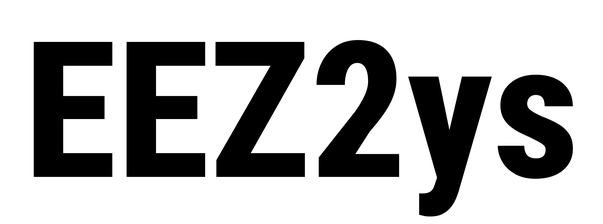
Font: Roboto_Condensed_ExtraBold